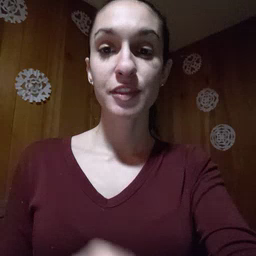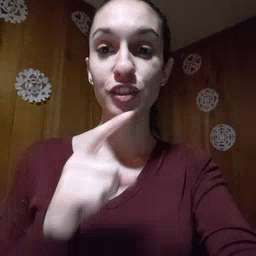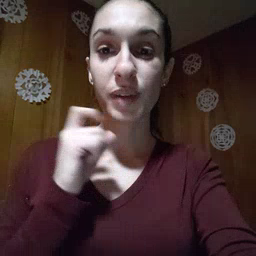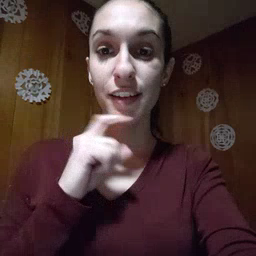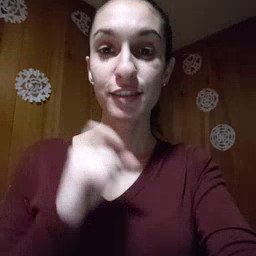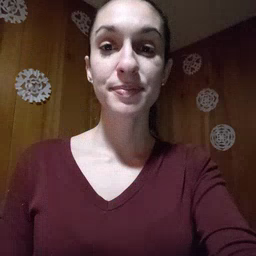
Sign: dryer